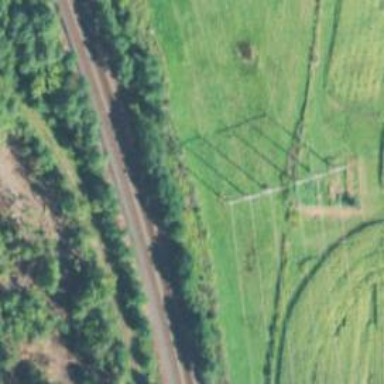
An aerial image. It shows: Triple pole H-frame tower used for power transmission.